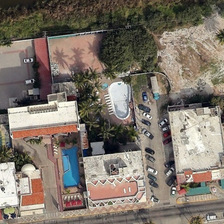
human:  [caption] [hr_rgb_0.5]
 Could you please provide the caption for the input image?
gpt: behind the resort is a vast forest .

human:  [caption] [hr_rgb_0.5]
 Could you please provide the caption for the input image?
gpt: behind the resort is a vast forest .

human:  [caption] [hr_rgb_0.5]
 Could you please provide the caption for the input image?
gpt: a lot of cars parked around the resort .

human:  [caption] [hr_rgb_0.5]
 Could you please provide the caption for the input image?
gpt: a lot of cars parked around the resort .

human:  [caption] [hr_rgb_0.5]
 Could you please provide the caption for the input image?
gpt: a lot of cars parked around the resort .